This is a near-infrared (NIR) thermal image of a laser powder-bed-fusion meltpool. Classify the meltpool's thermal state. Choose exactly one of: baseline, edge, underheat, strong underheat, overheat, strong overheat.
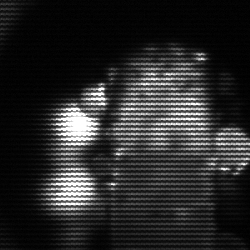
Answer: strong underheat